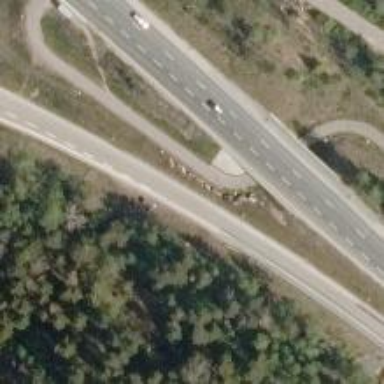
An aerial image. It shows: Asphalt motorway link.